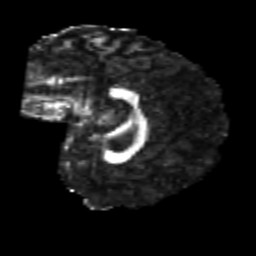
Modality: FA
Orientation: sagittal
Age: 20
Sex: female
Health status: healthy
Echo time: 0.074 s